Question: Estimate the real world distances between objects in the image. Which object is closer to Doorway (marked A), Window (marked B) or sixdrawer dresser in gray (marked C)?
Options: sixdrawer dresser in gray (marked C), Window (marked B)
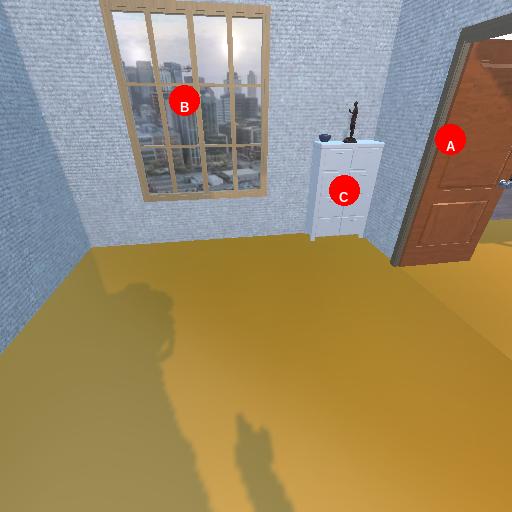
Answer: sixdrawer dresser in gray (marked C)